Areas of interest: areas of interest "Logistics and Express Delivery"
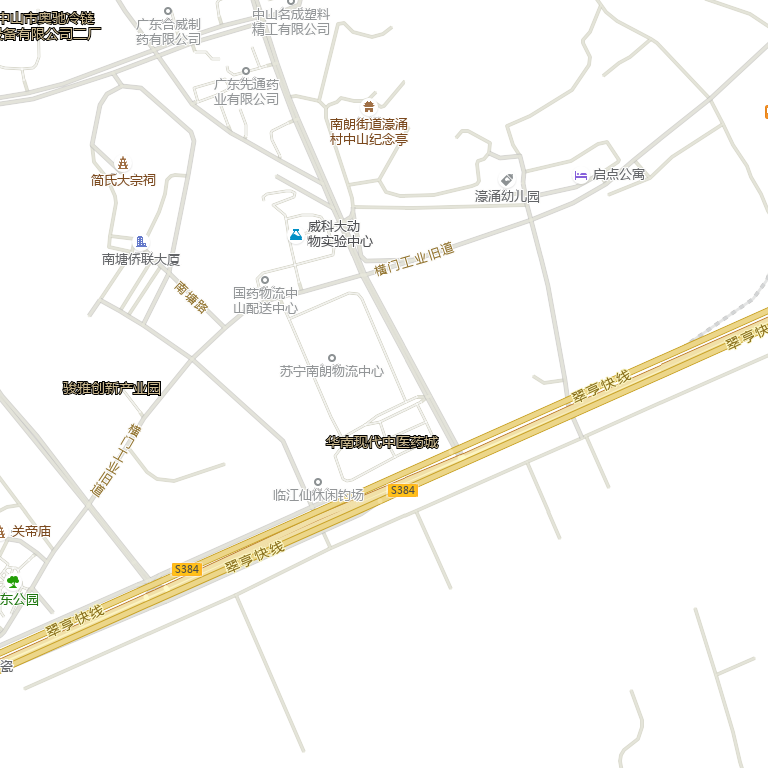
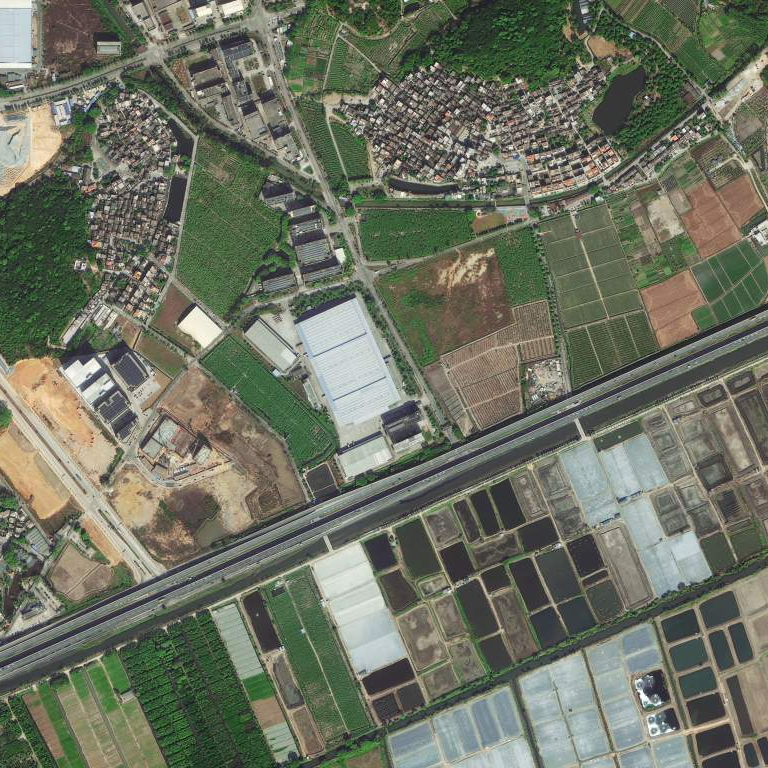